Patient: sex F, age 37
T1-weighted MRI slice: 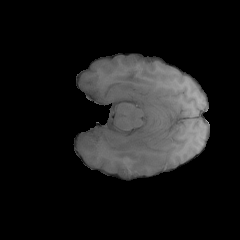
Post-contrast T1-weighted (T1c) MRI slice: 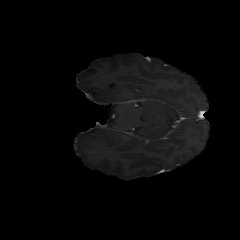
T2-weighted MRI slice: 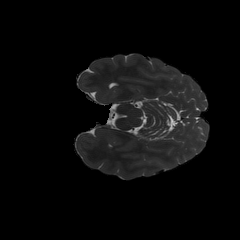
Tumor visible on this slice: no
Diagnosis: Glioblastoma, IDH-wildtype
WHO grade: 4